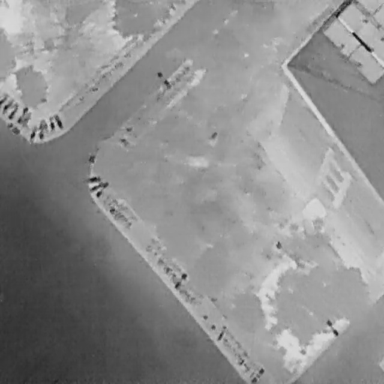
There are six Bicycles in the infrared image.